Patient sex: F
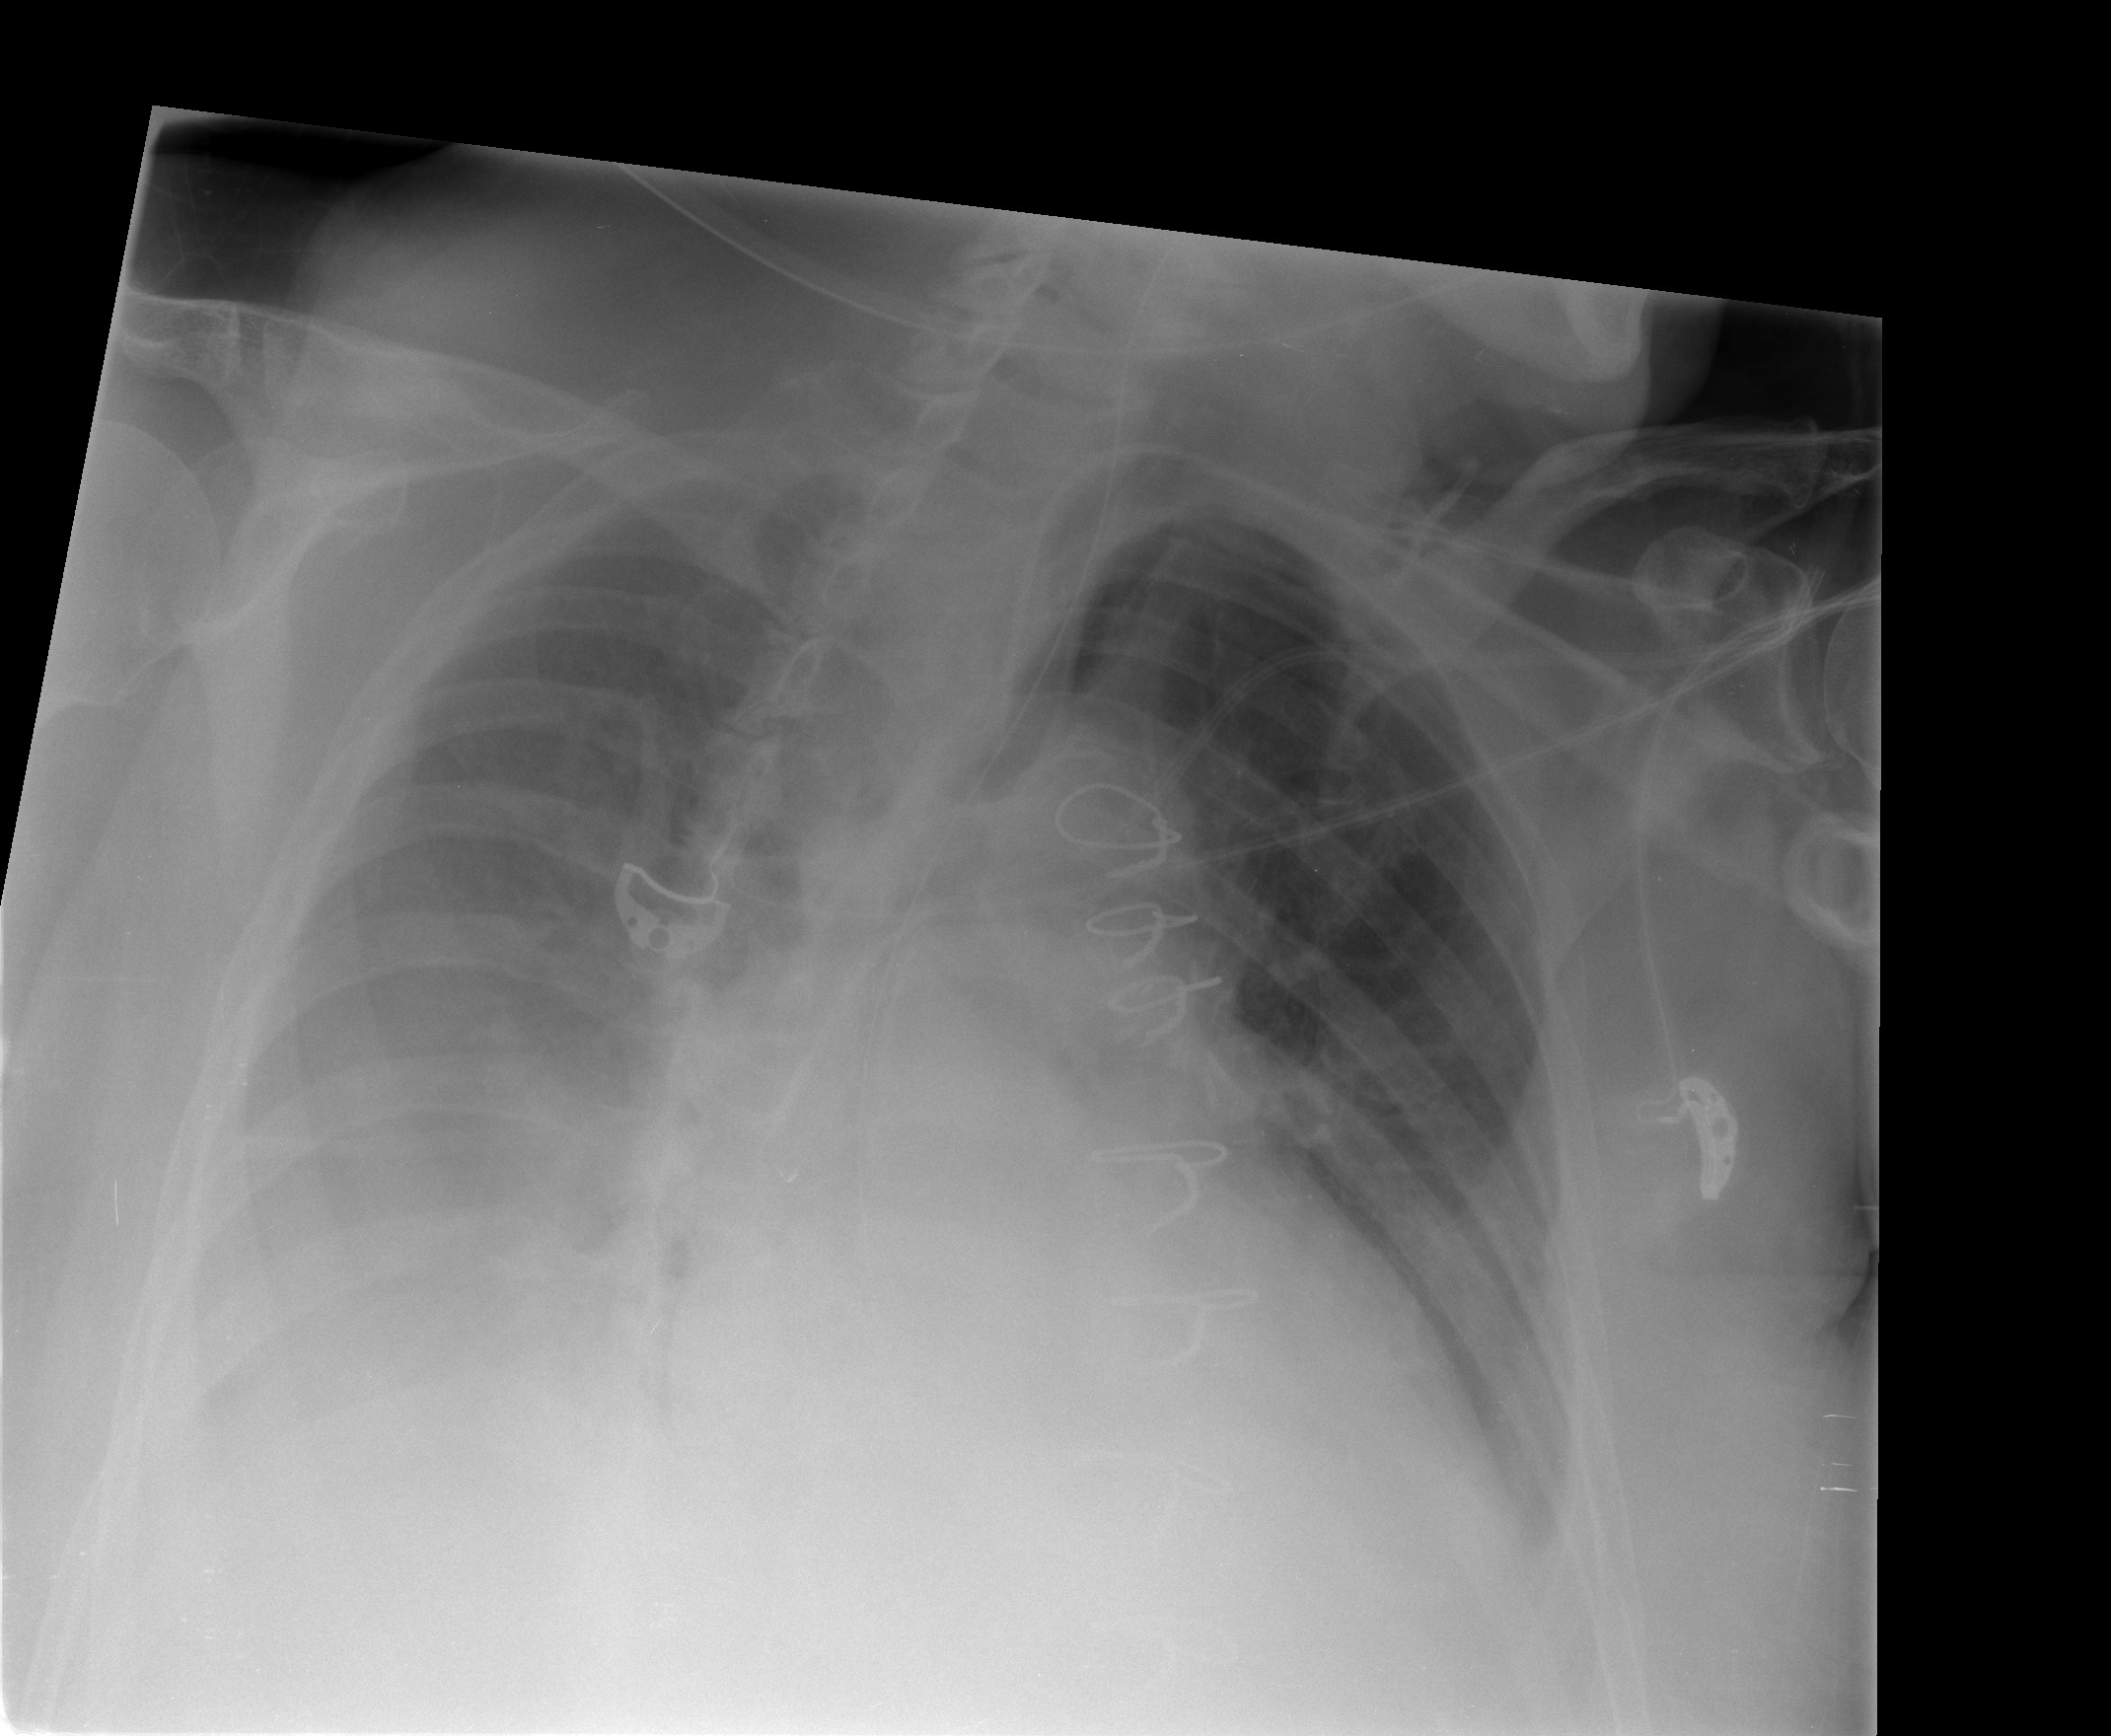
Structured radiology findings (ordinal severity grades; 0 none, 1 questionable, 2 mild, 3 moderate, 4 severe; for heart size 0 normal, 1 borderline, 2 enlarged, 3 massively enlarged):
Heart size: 2
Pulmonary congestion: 2
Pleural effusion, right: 3
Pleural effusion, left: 2
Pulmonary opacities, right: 0
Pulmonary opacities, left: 0
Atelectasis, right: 3
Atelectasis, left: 2